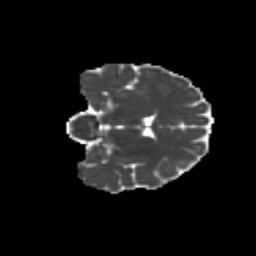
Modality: MD
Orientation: coronal
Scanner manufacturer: siemens
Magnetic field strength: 3 T
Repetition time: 9.2 s
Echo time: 0.084 s